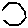
Label: hexagon